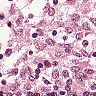
Metastatic tissue present: no